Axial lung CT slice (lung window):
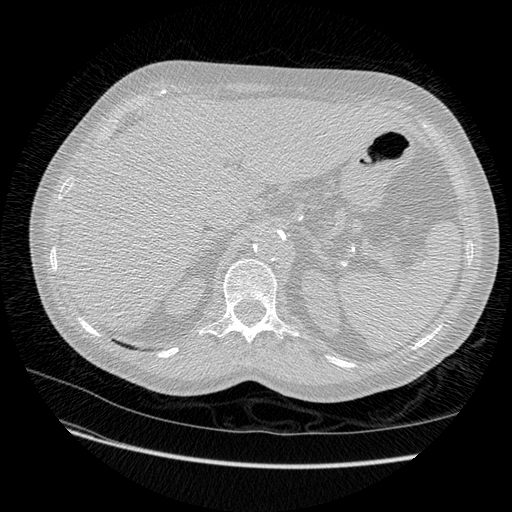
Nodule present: no